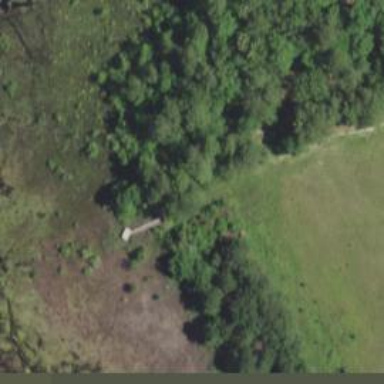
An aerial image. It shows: Bird hide located in leisure land.